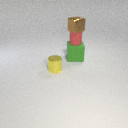
small red rubber cylinder above large green rubber cube